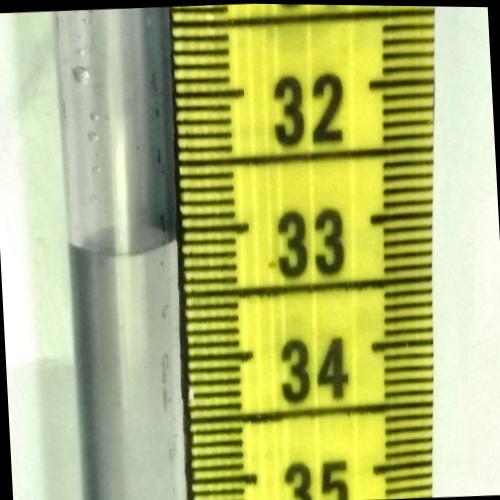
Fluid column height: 33.1 cm